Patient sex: F
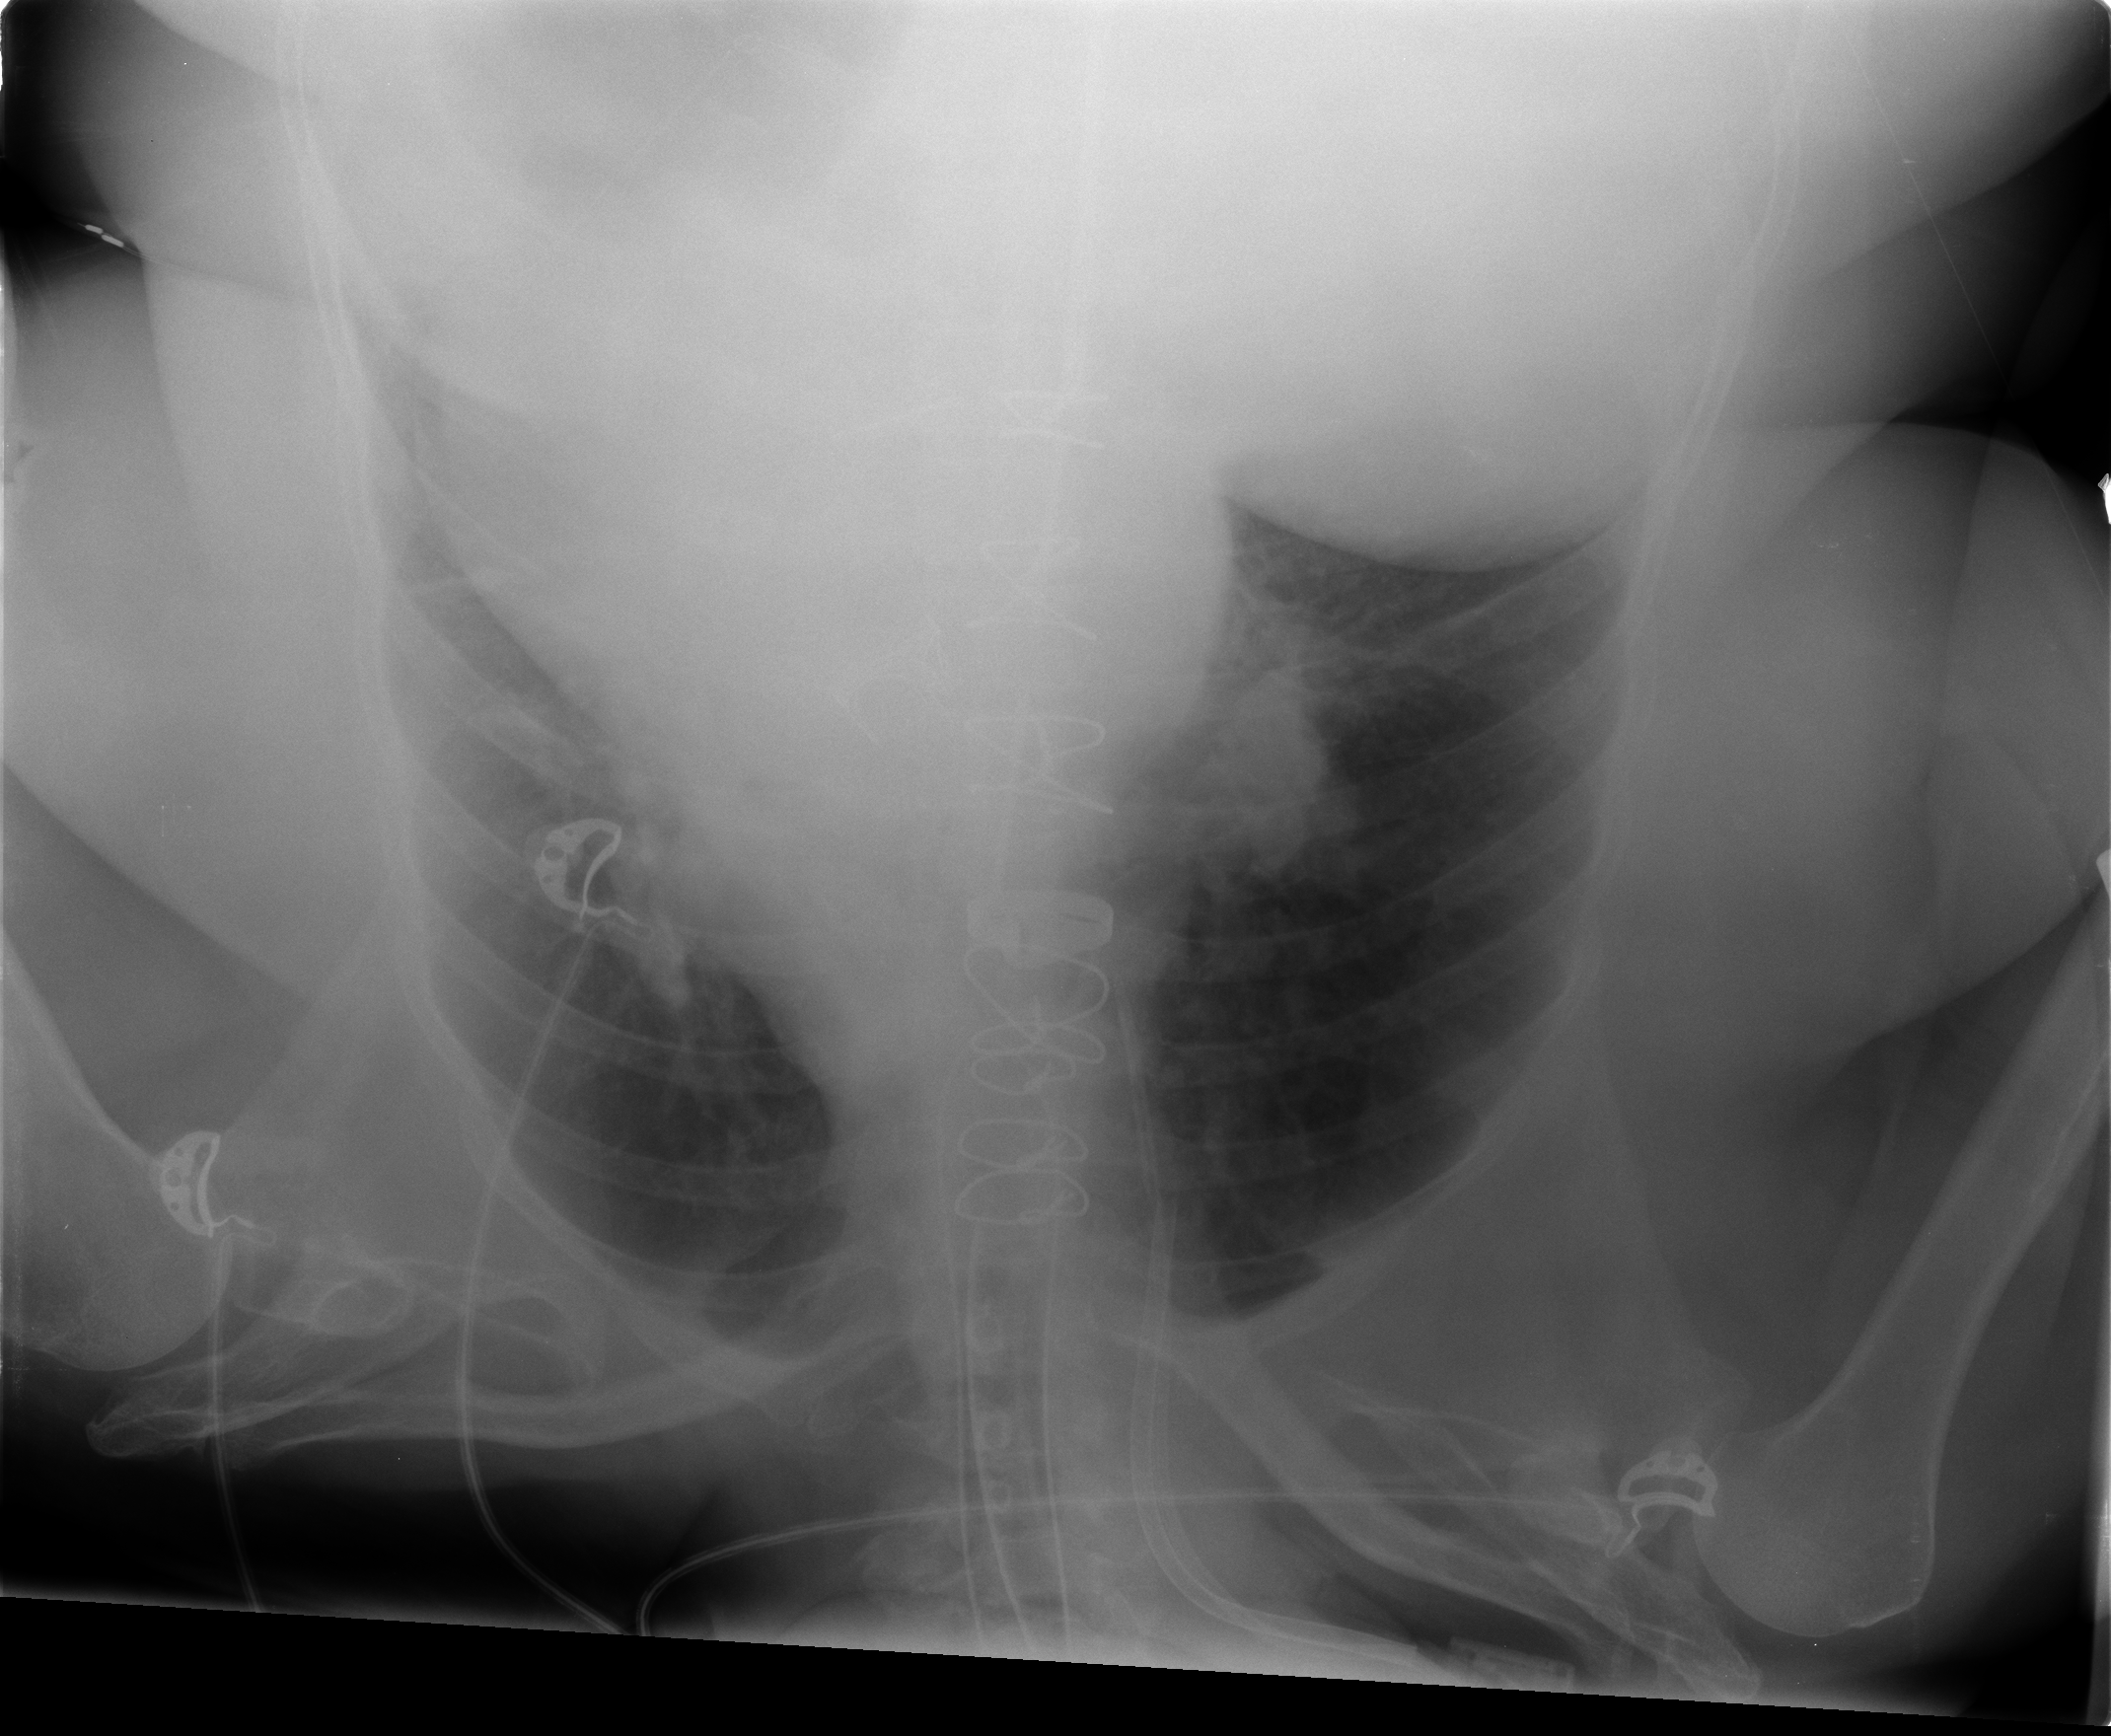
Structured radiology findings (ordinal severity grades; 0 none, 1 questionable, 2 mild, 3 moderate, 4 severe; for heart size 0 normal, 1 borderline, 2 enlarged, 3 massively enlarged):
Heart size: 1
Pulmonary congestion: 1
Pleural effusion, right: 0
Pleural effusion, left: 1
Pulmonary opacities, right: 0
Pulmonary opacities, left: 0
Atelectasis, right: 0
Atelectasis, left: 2